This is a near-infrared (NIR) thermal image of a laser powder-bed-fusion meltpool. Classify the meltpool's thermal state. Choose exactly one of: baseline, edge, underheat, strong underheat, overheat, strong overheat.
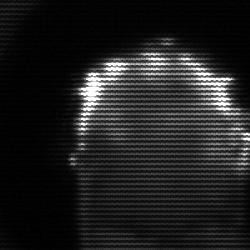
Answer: baseline